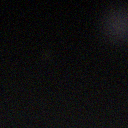
Screen state: off